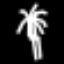
Label: palm tree